Question: Sorry to ask basic and some what more important tricky question.I have a singleton class which is already existed in my application( unfortunately i didn't implemented that class).Now i am checking the whole code of the project using the singleton class showing me the memory leak.I am not sure the code is correct or not because handle singleton class is very tricky.Please any one suggest me why analyzer giving me leak.I attached the singleton class methods please check in the screenshot
In my project we are calling [className sharedDataSource]; many times.Please provide me some knowledge on this Thanks in advance.
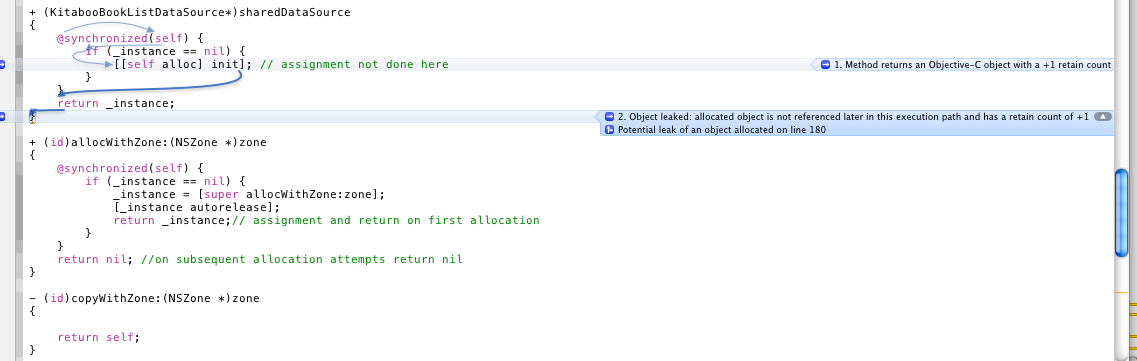
Answer: I think its quite safe to ignore that warning really.. For more explanation of how the singleton really behaves as a singleton, you may find <URL> pretty illuminating.
Long story short, all calls to alloc, in turn call allocwithzone, and in this allocwithzone, there is a condition that makes sure that the alloc happens only once. Agreed, the implementation is quite wonky. However there are quite a few different ways to implement a singleton, as evidenced <URL>, if you feel like refactoring it later or may be even just for academic interest.